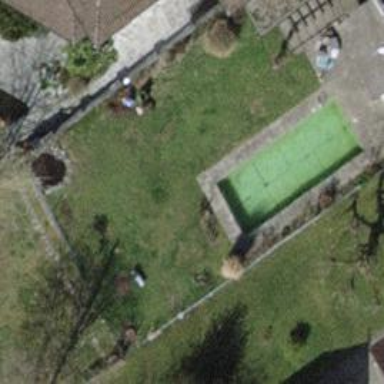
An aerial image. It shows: Swimming pool located in leisure land.